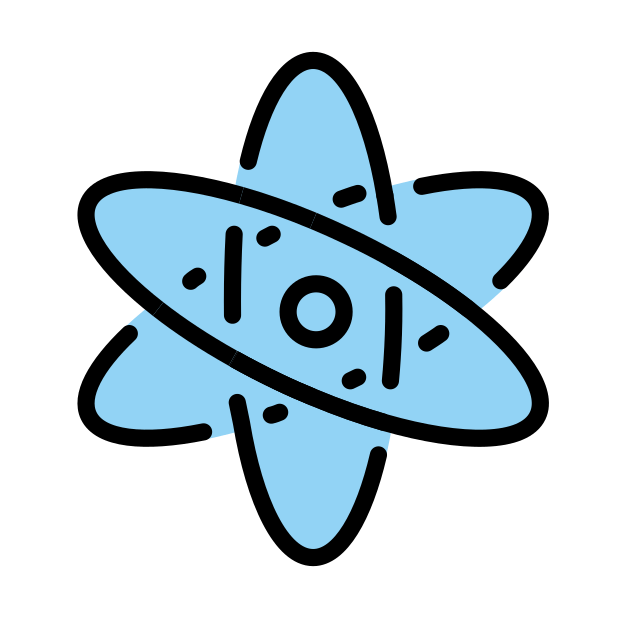
Emoji: ⚛
Name: atom symbol
Unicode: 0x269b